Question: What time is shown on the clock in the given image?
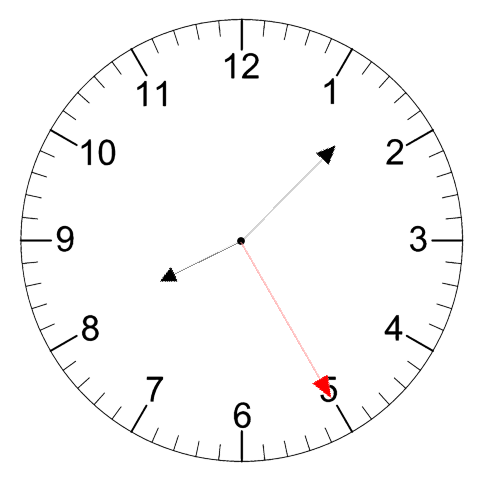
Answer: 08:07:25